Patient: sex F, age 89
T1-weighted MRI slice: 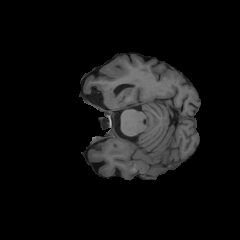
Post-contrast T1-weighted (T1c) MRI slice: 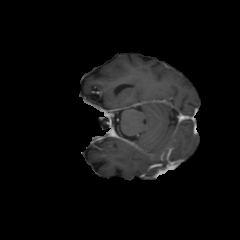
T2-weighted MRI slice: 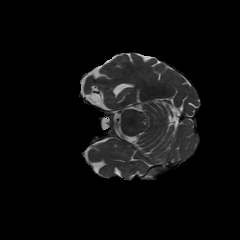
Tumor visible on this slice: no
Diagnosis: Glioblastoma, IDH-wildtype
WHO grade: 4